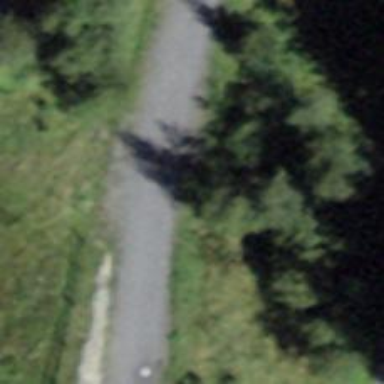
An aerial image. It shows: Path surfaced with fine gravel.